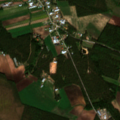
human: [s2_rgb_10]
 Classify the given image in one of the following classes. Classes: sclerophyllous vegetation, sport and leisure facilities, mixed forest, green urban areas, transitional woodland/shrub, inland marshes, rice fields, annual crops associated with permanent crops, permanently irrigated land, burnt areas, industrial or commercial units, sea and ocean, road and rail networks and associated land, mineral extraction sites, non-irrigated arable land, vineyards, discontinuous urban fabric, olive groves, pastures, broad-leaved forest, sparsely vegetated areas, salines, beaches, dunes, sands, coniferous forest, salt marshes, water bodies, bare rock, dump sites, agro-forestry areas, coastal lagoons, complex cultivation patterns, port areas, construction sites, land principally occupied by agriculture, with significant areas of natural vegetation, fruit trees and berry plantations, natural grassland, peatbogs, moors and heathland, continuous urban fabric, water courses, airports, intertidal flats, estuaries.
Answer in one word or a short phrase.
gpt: discontinuous urban fabric, non-irrigated arable land, coniferous forest, mixed forest, transitional woodland/shrub